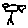
Label: bird